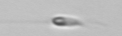
Label: flagellate_morphotype3